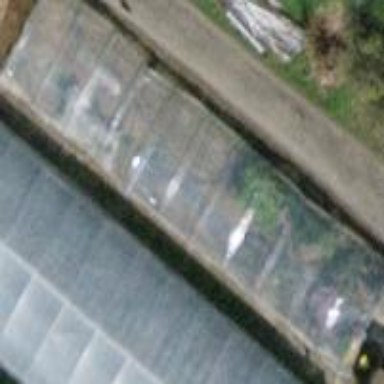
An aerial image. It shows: Greenhouse.